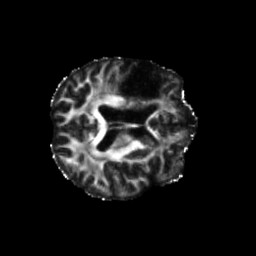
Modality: FA
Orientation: axial
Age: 64
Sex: female
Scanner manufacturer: siemens
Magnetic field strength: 3 T
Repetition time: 5.47 s
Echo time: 0.0854 s